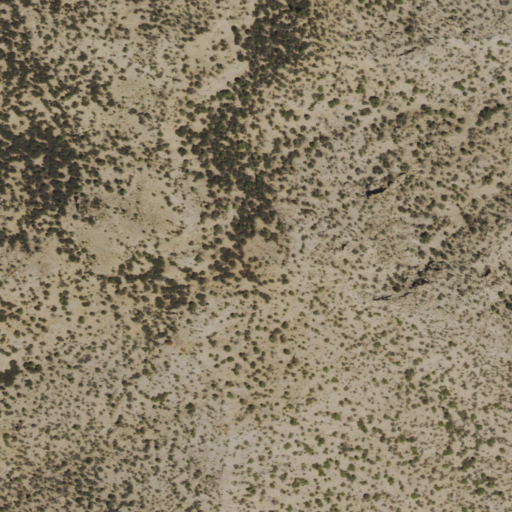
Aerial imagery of mountain in Nevada named Sentinel Mountain containing shrub and evergreen forest